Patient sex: M
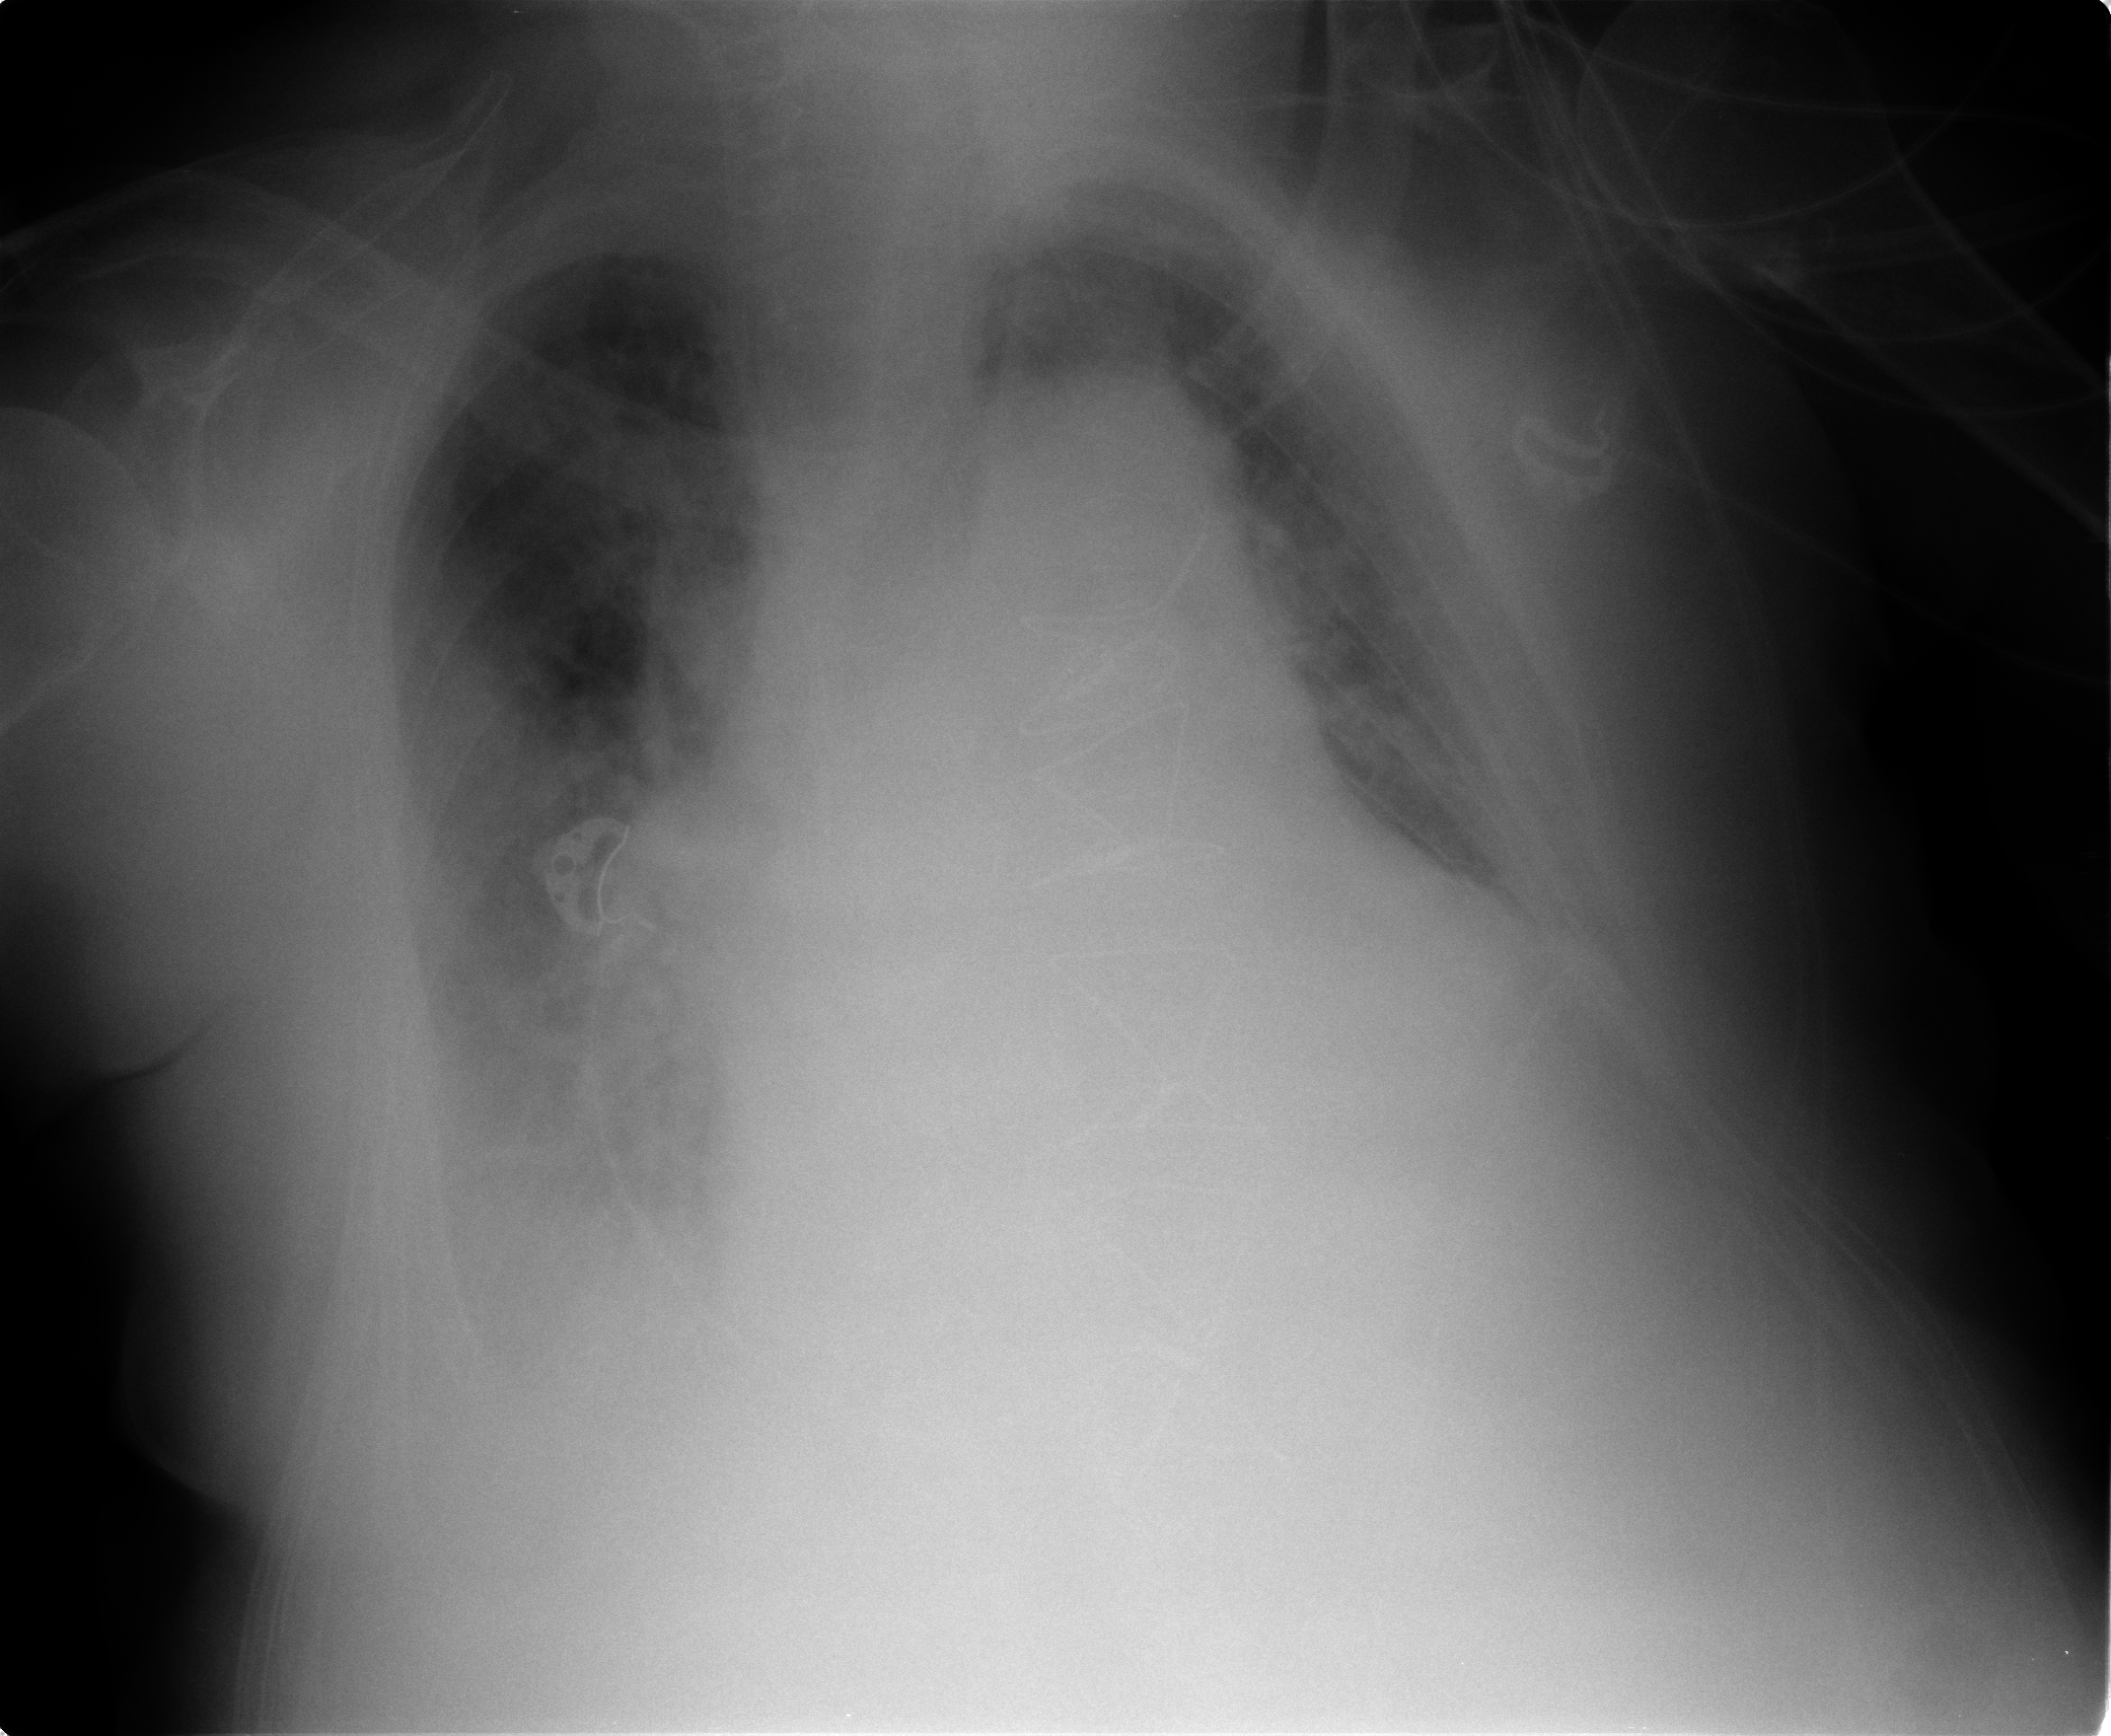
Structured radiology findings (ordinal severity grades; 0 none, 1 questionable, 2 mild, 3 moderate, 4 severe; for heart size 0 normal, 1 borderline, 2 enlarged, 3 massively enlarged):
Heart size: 2
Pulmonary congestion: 2
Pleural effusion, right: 2
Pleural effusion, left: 2
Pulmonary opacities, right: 2
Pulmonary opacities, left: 2
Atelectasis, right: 2
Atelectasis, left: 2